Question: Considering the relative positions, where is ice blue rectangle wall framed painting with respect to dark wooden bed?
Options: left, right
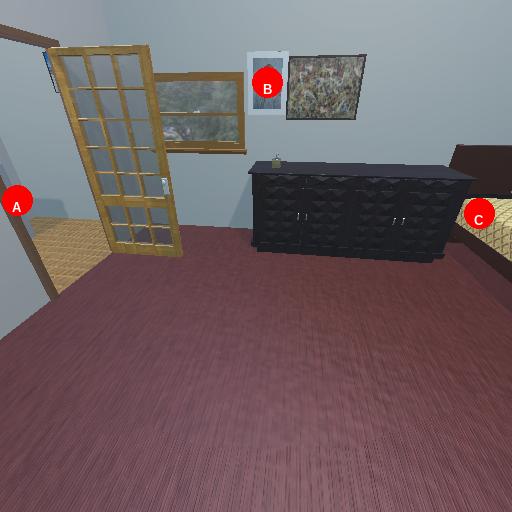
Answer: left